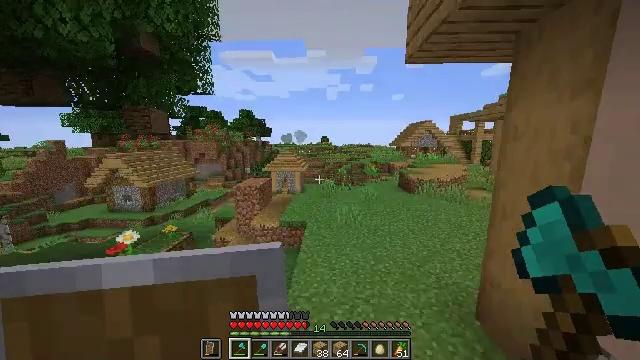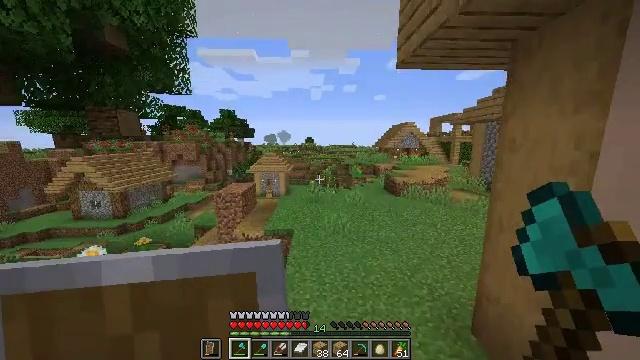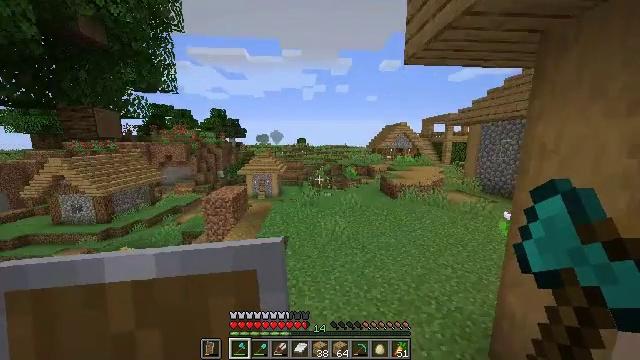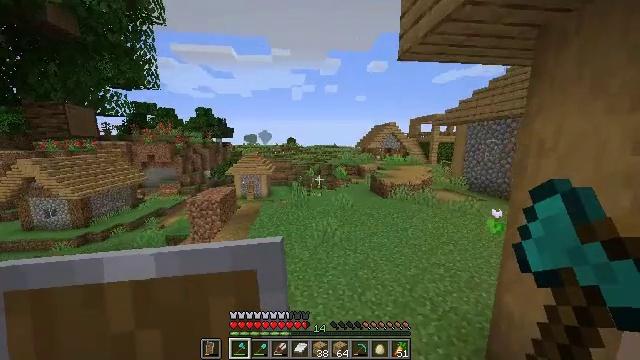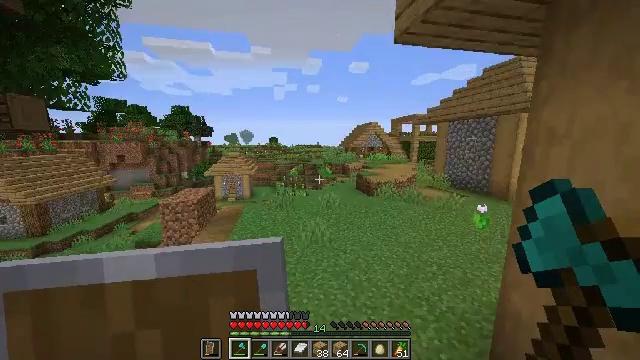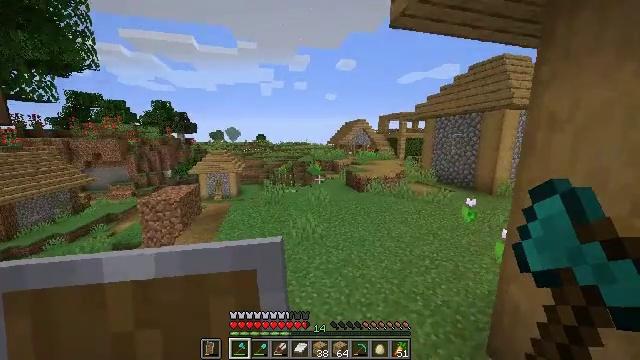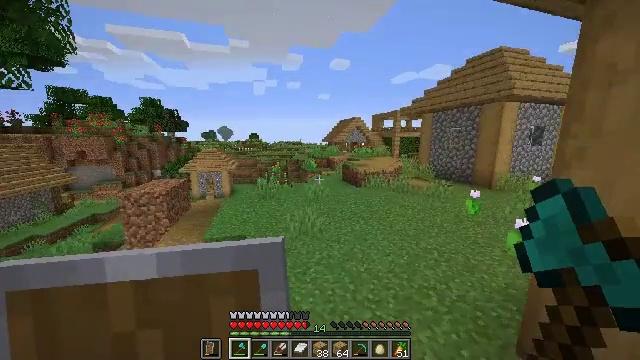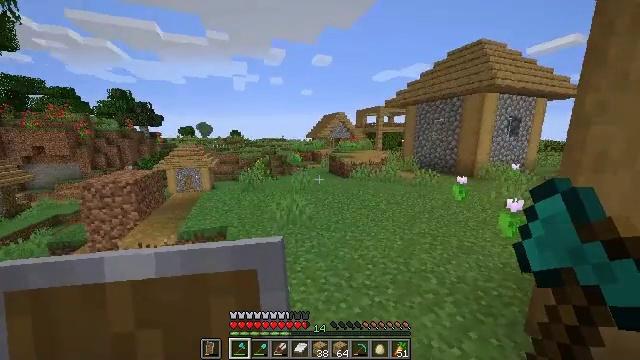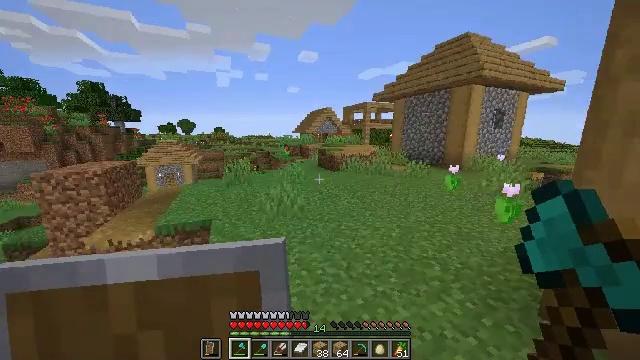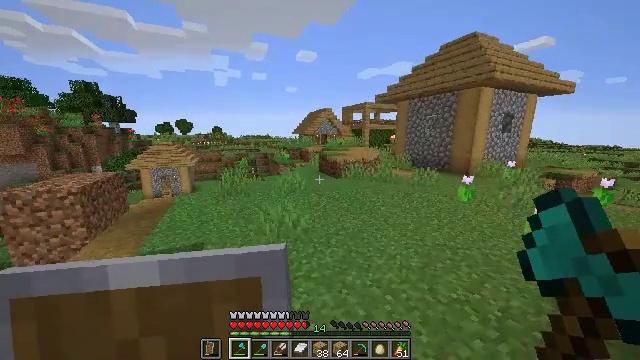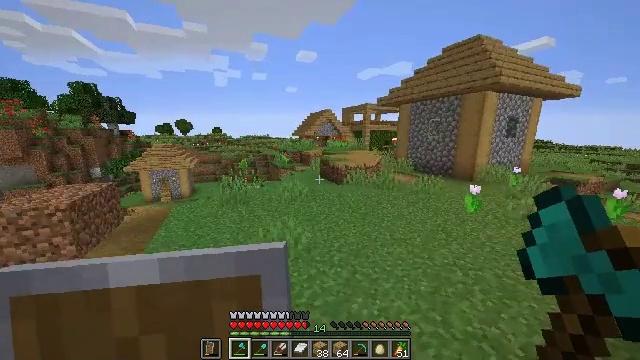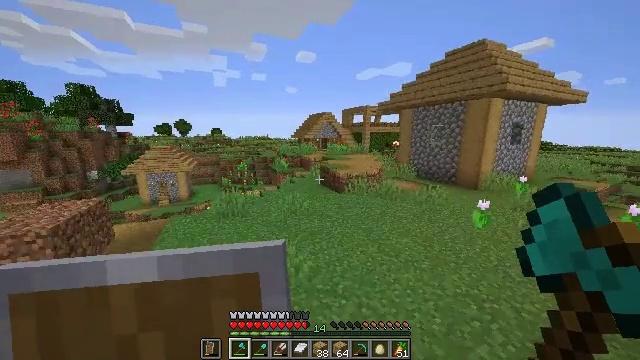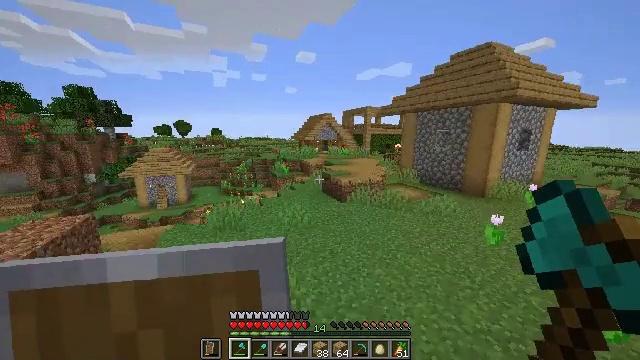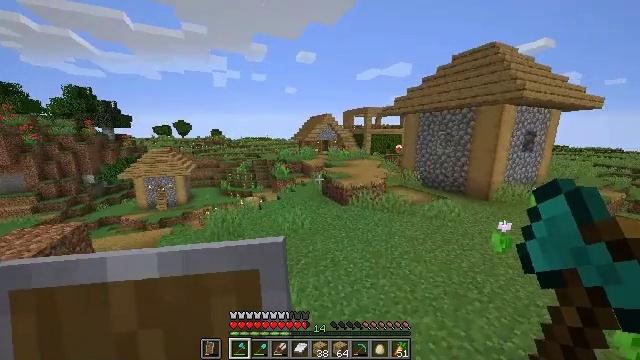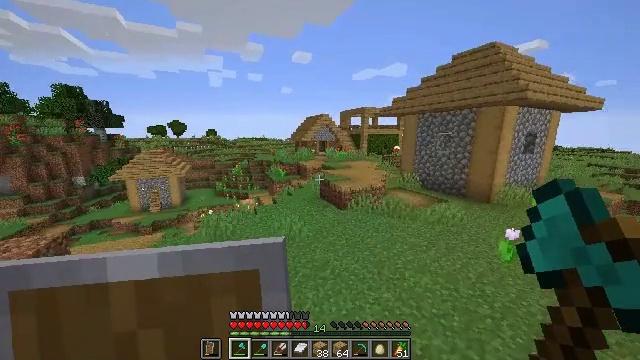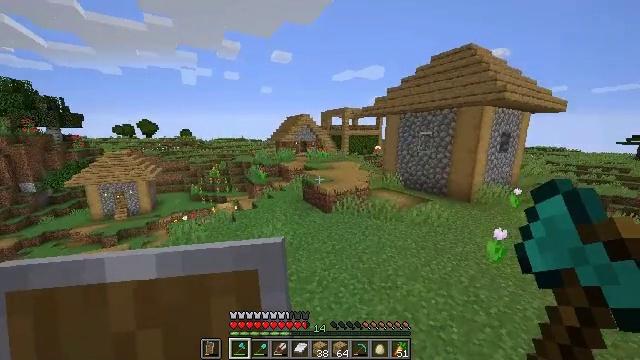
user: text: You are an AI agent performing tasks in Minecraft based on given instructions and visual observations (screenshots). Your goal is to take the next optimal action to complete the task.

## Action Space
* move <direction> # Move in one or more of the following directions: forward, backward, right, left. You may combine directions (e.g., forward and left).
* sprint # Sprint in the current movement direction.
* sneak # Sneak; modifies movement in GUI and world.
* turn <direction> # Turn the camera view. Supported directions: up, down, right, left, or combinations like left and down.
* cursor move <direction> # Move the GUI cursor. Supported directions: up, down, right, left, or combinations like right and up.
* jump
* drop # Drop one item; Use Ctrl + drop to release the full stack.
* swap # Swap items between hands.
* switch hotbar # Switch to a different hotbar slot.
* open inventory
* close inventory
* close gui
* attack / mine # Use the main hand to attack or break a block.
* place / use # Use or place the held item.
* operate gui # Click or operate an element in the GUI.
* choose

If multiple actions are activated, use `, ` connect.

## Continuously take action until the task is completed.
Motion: motion action
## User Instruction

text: Attack the lime bed to recycle it.
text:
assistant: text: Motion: move forward, sprint, turn right, jump
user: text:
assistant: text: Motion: move forward, sprint, turn right, jump
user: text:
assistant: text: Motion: move forward, sprint, turn right, jump
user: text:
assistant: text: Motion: move forward, sprint, turn right, jump
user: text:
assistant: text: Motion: move forward, sprint, turn right, jump
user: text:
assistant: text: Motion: move forward, sprint, turn right, jump
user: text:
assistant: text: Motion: move forward, sprint, turn right, jump
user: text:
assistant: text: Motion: move forward, sprint, turn right, jump
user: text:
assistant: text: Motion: move forward, sprint, jump
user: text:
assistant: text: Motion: move forward, sprint, jump
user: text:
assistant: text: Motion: move forward, sprint, jump
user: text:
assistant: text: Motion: move forward, sprint, jump
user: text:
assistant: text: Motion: move forward, sprint, jump
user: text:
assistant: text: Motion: move forward, sprint, jump
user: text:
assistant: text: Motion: move forward, sprint, turn right, jump
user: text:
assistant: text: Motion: move forward, sprint, jump
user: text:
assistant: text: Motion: move forward, sprint, jump
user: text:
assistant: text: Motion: move forward, sprint, jump
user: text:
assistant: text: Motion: move forward, sprint, jump
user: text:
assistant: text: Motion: move forward, sprint, jump
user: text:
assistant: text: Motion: move forward, sprint, turn right, jump
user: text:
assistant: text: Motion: move forward, sprint, jump
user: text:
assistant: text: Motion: move forward, sprint, turn right, jump
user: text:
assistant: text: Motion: move forward, sprint, turn right, jump
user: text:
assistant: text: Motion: move forward, sprint, jump
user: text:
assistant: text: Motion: move forward, sprint, turn right, jump
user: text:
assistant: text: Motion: move forward, sprint, turn right, jump
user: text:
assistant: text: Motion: move forward, sprint, jump
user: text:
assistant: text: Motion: move forward, sprint, jump
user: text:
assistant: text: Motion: move forward, sprint, turn right, jump